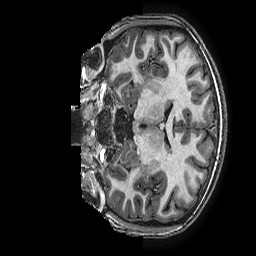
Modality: T1w
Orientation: coronal
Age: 18
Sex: female
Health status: ill
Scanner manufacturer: ge
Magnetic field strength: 3 T
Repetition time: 0.00766 s
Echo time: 0.003476 s